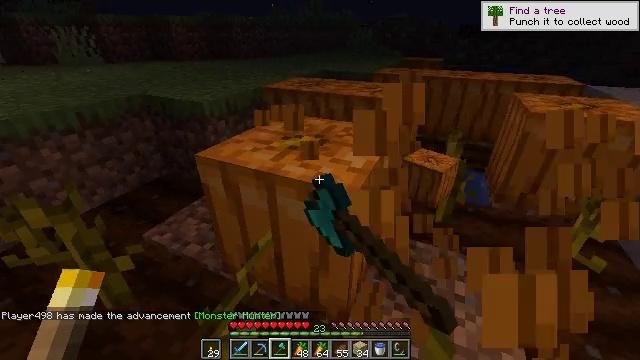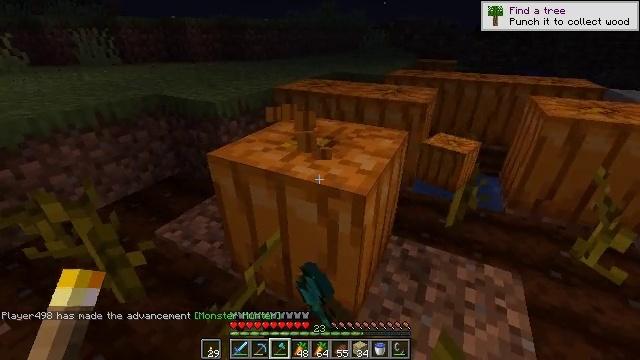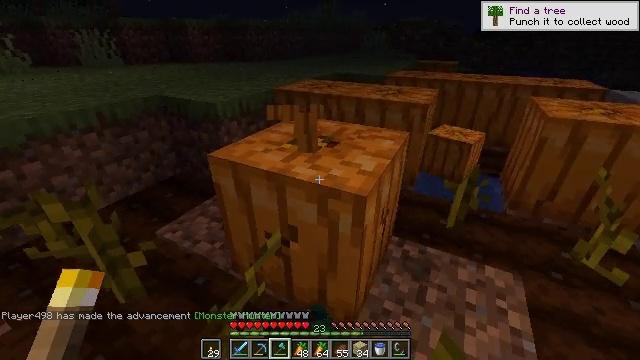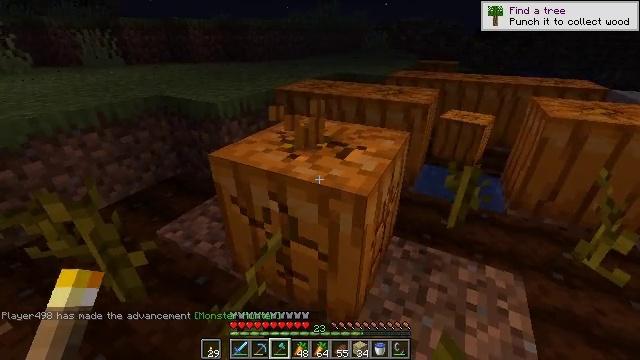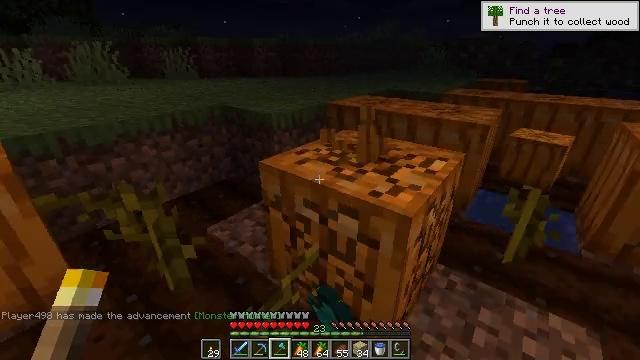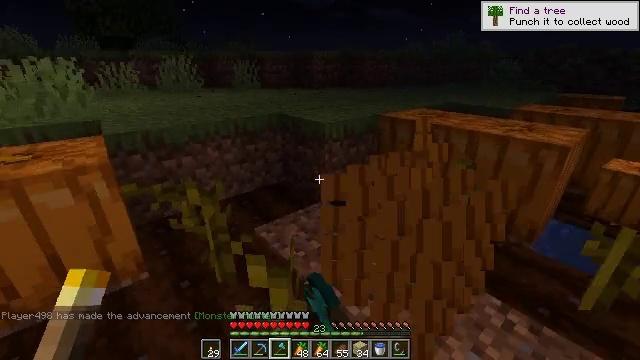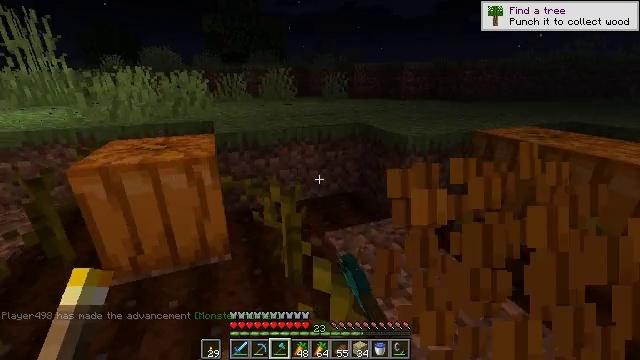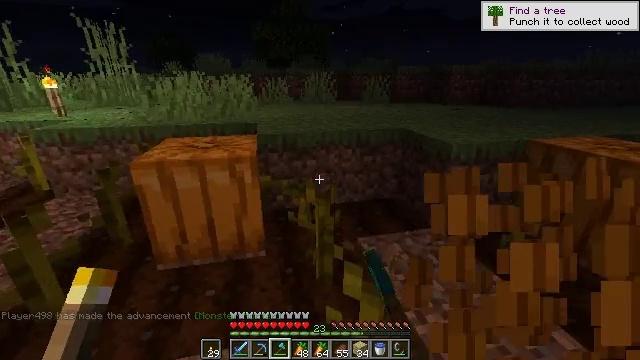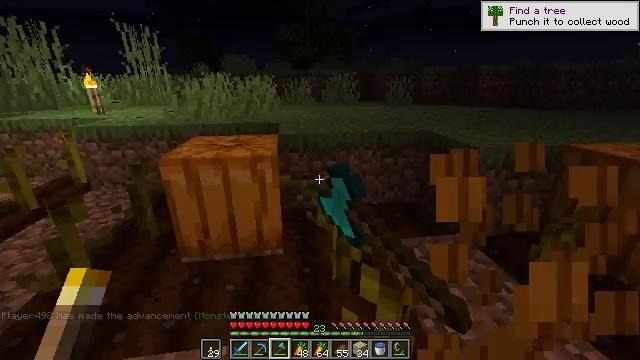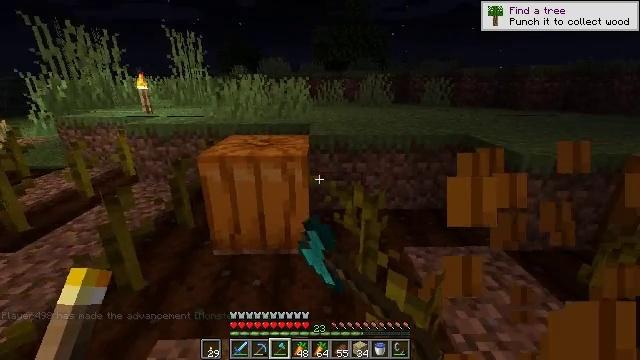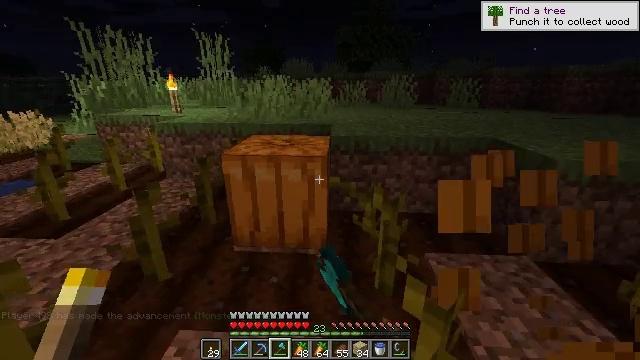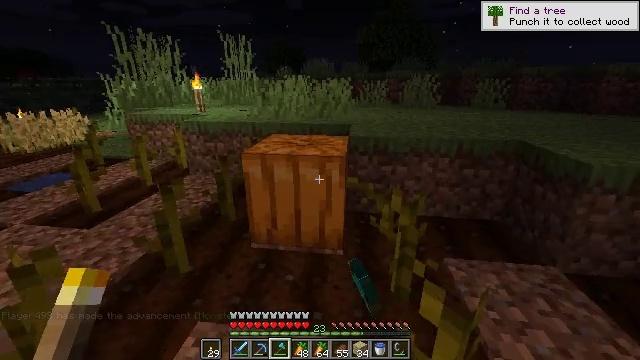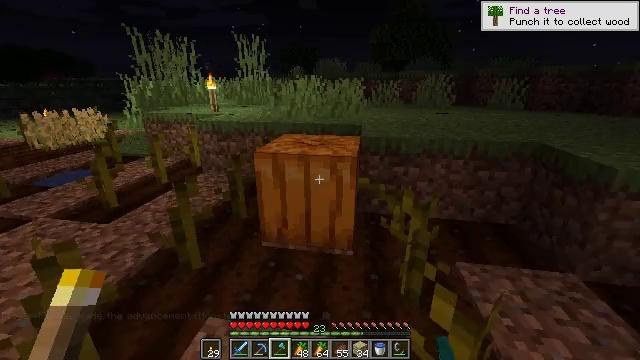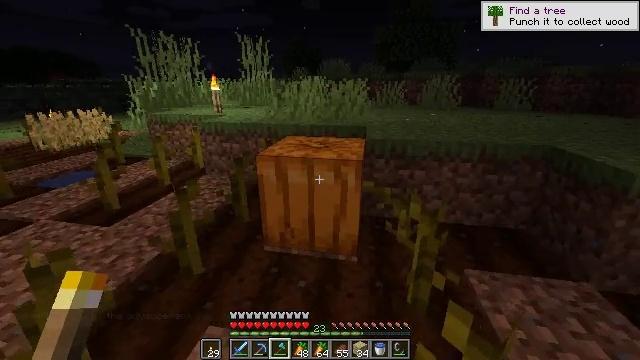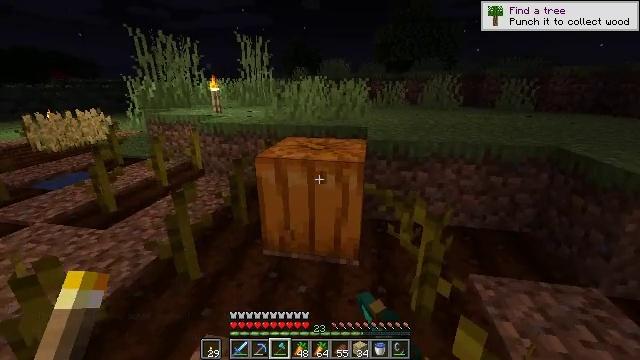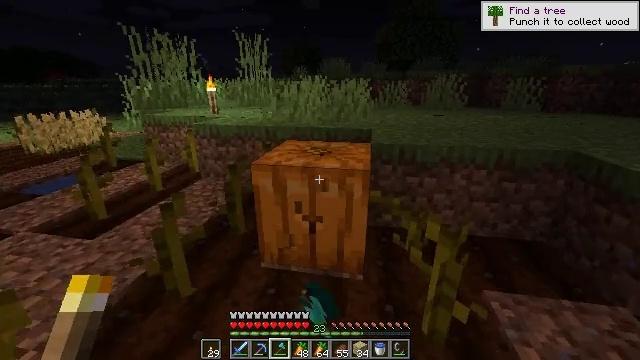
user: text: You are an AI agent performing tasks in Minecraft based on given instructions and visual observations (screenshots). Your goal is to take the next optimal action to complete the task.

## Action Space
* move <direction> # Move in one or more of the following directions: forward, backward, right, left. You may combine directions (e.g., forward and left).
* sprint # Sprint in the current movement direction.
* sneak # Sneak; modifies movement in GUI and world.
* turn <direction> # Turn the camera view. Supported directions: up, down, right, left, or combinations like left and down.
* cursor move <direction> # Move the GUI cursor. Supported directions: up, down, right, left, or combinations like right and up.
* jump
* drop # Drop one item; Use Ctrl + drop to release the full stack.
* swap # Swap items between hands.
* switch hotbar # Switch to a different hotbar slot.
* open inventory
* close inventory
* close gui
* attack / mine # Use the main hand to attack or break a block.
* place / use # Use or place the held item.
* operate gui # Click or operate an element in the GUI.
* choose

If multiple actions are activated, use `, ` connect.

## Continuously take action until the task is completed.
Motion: motion action
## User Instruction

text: Mine the pumpkin from the ground.
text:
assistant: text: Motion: turn left, attack / mine
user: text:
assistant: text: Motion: attack / mine
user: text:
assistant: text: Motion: attack / mine
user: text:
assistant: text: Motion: turn left and up, attack / mine
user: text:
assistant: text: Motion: turn left and up, attack / mine
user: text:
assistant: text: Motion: turn left and up, attack / mine
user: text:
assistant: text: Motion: turn left, attack / mine
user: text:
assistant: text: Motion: turn left, attack / mine
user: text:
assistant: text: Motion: turn left
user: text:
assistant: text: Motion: turn left
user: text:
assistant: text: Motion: turn left
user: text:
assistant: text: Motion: turn left
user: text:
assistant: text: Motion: move forward, attack / mine
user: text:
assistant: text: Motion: move forward, attack / mine
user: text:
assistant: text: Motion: move forward, attack / mine
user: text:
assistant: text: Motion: move forward, attack / mine
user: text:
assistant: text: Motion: move forward, turn left and down, attack / mine
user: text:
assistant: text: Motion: move forward, turn down, attack / mine
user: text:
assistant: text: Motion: move forward, turn left and down, attack / mine
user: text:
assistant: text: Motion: move forward, turn left and down, attack / mine
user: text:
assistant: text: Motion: move forward, turn down, attack / mine
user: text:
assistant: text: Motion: move forward, turn right and down, attack / mine
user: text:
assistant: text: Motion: attack / mine